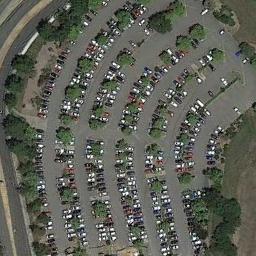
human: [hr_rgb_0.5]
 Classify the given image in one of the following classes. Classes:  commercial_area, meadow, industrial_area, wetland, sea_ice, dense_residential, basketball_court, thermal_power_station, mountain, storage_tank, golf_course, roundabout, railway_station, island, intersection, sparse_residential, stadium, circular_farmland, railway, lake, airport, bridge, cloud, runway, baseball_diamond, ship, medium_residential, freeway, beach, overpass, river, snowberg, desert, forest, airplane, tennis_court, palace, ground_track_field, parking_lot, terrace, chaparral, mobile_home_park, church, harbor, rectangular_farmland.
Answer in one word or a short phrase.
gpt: parking_lot